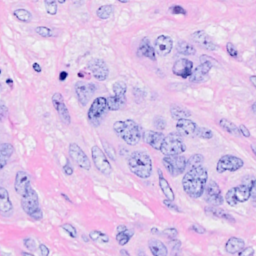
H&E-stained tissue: Breast